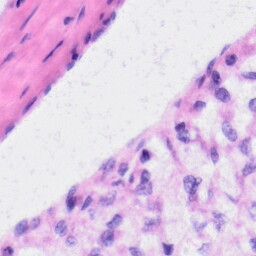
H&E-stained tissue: Liver